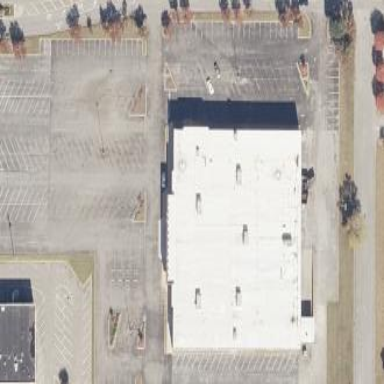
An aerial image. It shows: Building that houses bowling alley.